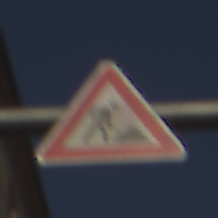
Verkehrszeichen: Arbeitsstelle
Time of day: Midday
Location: Outdoor (Urban)
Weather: Clear
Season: NotSpecified
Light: Natural